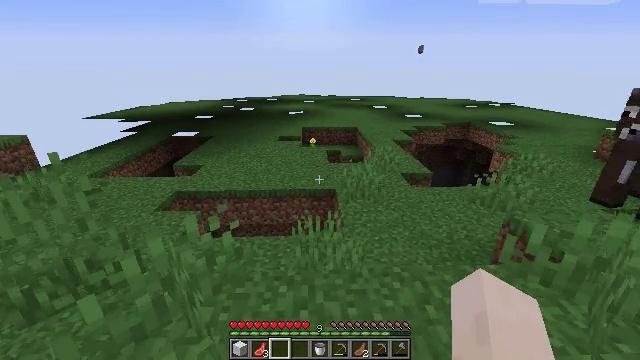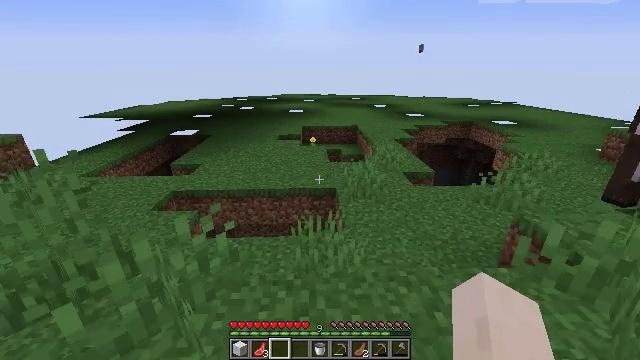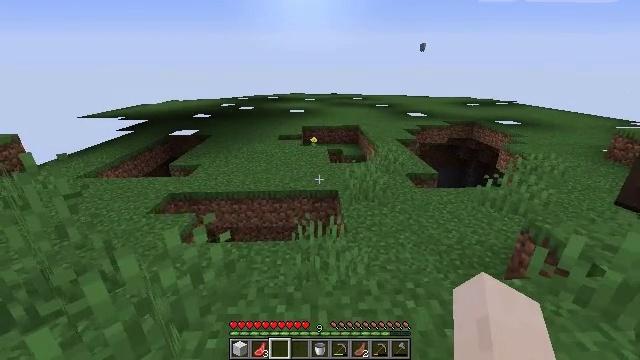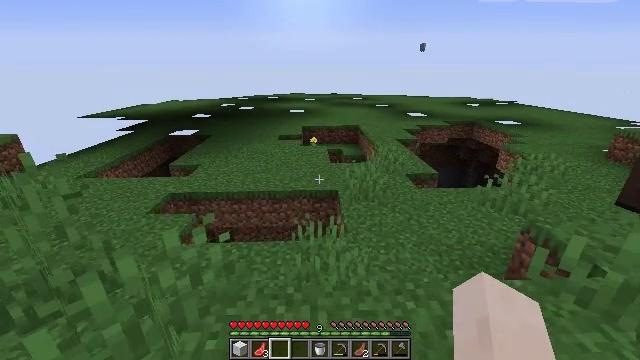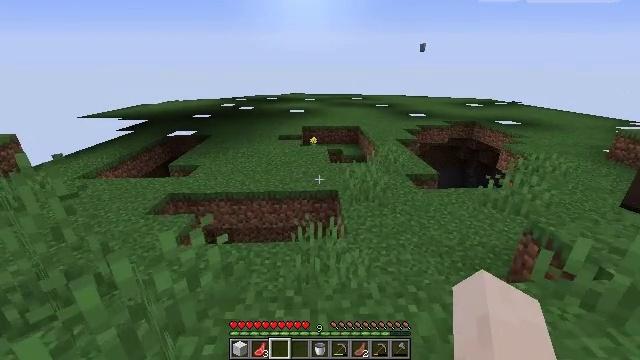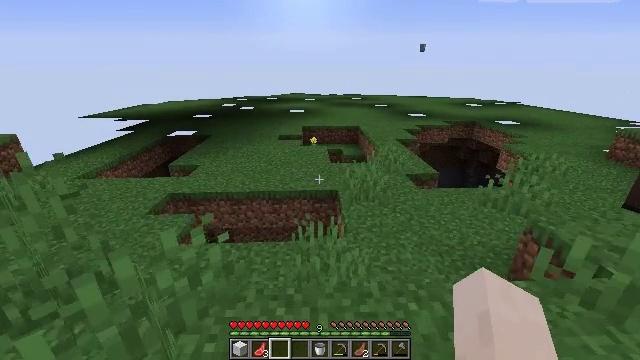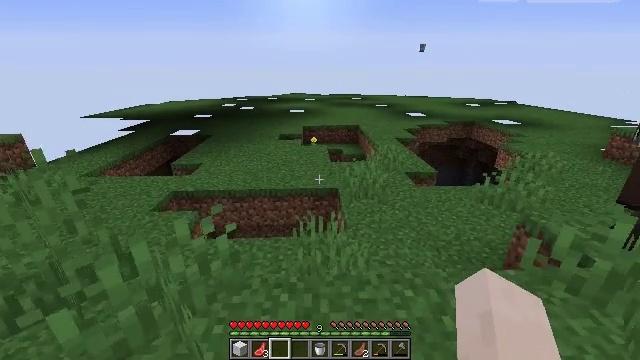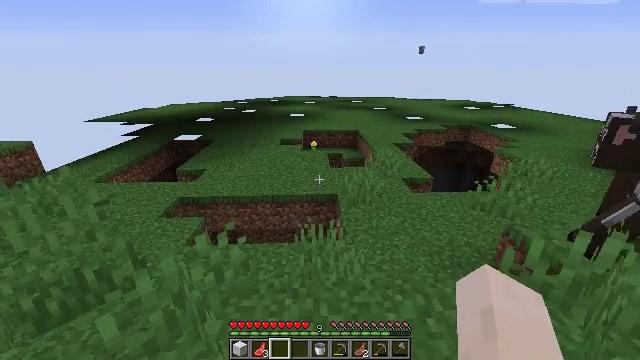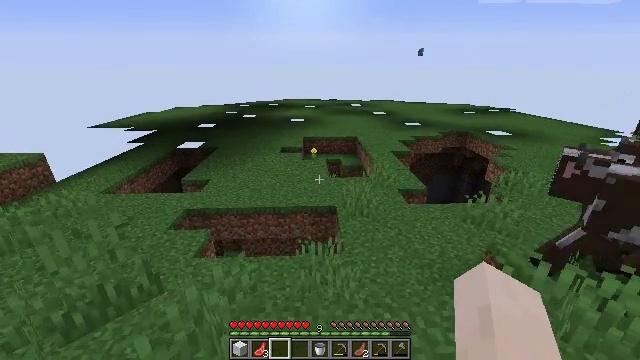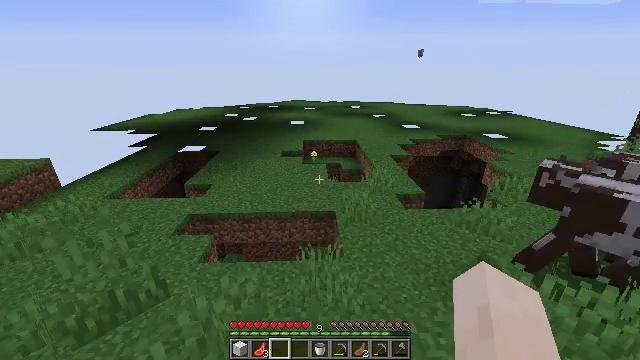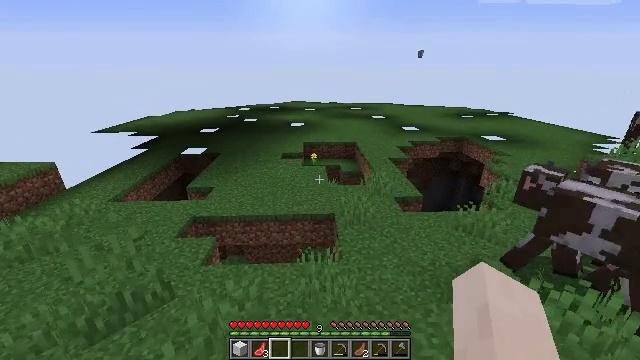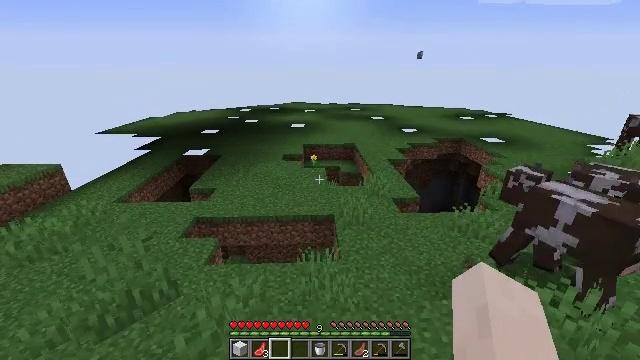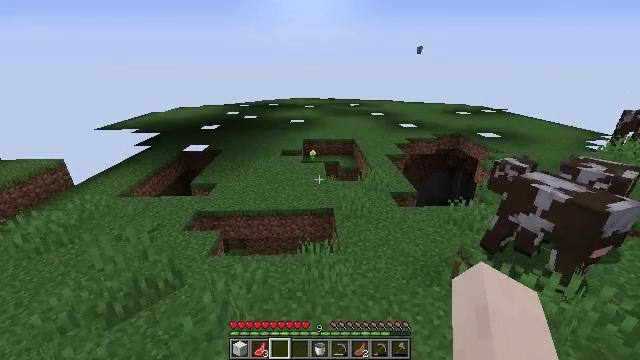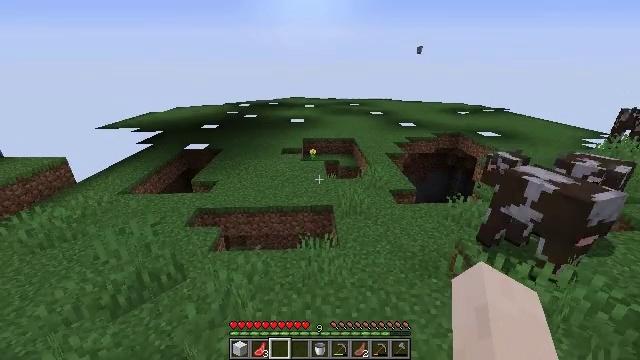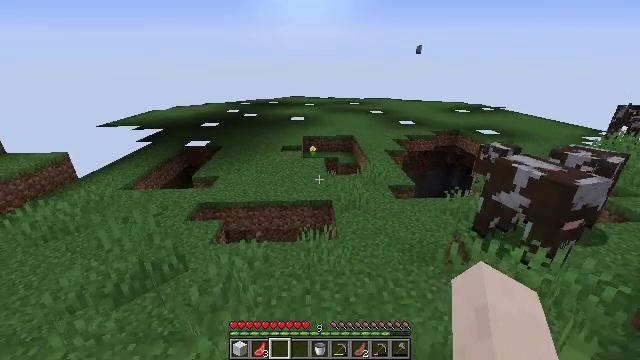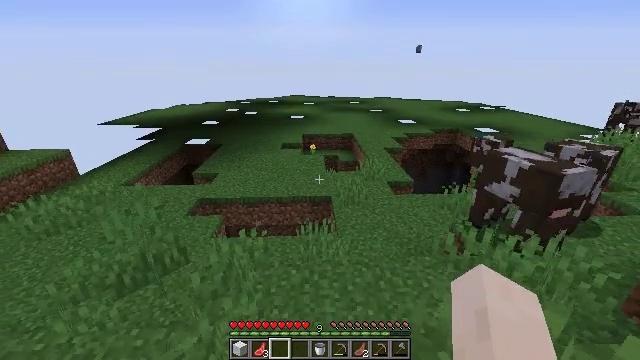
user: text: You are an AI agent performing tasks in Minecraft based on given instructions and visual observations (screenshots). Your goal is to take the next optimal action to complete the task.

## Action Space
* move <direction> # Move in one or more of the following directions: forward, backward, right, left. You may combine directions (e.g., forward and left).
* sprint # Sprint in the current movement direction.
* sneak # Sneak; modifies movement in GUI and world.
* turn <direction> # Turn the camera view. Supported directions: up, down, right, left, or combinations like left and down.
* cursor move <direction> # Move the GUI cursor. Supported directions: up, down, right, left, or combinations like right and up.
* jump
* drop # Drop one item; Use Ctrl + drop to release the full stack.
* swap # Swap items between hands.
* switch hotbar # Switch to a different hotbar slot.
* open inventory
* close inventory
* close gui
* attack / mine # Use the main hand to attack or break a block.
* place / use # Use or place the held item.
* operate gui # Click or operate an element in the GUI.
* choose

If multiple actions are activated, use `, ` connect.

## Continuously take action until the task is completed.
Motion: motion action
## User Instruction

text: Chop down the brown mushroom block.
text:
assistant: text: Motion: no_op
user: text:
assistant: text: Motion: no_op
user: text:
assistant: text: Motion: no_op
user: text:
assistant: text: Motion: no_op
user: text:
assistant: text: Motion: move back
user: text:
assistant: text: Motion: move back
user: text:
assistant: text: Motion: move back, jump
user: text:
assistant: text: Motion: move back, jump
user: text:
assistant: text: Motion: move back, jump
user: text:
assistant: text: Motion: move back, jump
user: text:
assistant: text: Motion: move back, jump
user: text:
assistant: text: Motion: move back
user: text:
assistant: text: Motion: move back
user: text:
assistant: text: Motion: move back and move right
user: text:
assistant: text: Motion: move back and move right
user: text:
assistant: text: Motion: move back and move right
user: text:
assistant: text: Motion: move back, turn left
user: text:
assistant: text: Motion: move back and move left, turn left and up
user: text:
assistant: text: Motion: move back and move left, turn left
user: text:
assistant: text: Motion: move left, turn left
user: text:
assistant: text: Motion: move forward and move left, turn right and up
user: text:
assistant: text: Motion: move forward and move left
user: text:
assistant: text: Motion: move forward
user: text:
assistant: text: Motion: move forward
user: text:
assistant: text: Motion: move forward
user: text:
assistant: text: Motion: move forward
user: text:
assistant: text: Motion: move forward, turn left and up
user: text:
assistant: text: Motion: move forward, turn left and up
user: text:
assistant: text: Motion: move forward, turn left and up
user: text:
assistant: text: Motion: move forward